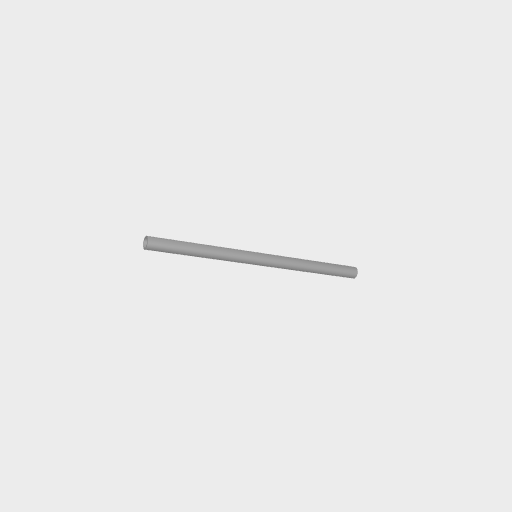
Part: AluminumTube6ID8OD150